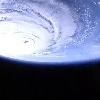
Label: cloud